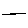
Label: line